Aerial crown-view tile of a tropical tree (Barro Colorado Island, Panama), acquired 20240611:
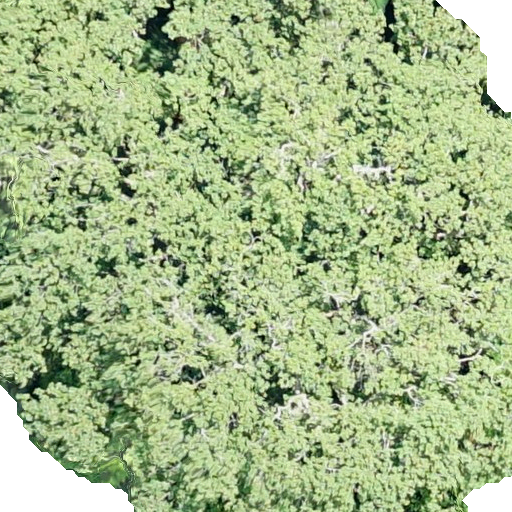
Species: Hieronyma alchorneoides
GBIF accepted scientific name: Hieronyma alchorneoides
Crown area: 511.416 m²